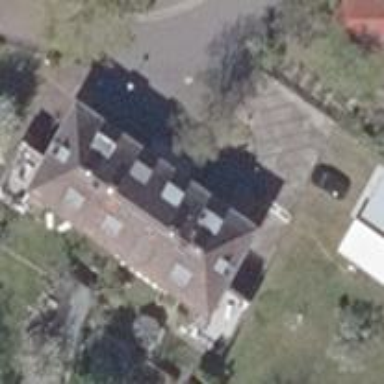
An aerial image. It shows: Semidetached house with hipped roof.